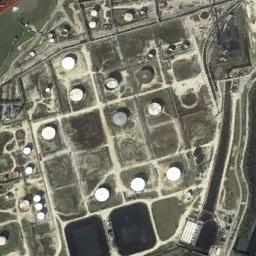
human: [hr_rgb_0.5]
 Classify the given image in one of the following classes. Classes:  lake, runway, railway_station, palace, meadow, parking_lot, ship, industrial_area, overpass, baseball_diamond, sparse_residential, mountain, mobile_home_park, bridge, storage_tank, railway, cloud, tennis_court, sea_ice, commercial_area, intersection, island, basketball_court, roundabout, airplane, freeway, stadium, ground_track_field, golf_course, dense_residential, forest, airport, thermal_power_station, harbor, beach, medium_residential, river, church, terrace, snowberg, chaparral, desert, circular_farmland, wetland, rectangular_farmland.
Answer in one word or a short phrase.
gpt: storage_tank